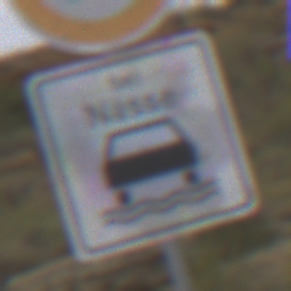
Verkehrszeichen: BeiNaesse
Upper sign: Geschwindigkeit80
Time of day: Midday
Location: Outdoor (Nature)
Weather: Overcast
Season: NotSpecified
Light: Natural